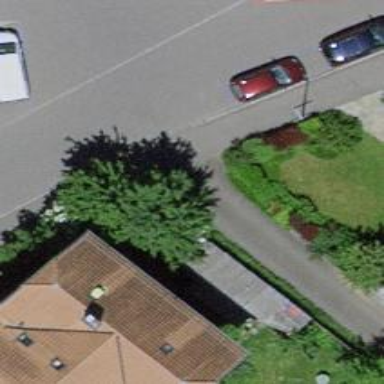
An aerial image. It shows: Kerb serving as barrier.